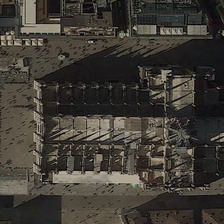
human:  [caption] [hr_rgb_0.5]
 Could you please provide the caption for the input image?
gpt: several buildings and many people are around a church .

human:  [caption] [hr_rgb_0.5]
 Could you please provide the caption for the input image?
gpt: the white church is located in the center of the square .

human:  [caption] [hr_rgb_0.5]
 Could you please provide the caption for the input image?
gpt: several buildings and many people are around a church .

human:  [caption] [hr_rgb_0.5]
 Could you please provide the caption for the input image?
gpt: on either side of the white church are red buildings .

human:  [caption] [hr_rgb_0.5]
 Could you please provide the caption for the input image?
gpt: the white church is located in the center of the square .